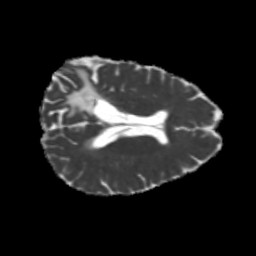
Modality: MD
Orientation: axial
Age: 29
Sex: female
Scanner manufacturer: siemens
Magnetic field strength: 3 T
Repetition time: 5.25 s
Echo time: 0.08 s